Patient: sex F, age 46
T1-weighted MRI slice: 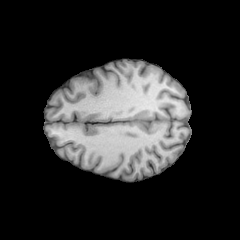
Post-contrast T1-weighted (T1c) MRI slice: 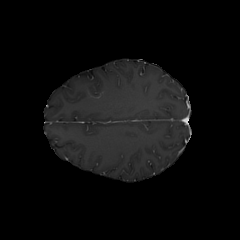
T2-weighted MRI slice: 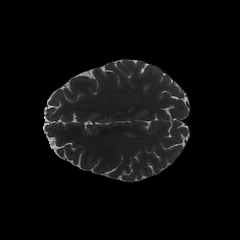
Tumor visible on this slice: no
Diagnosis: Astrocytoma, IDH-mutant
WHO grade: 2